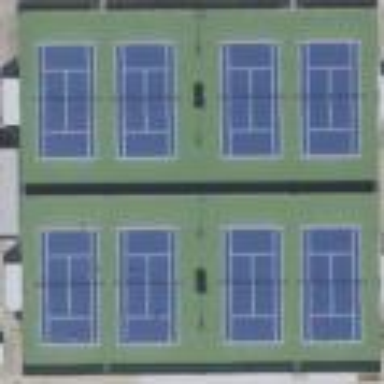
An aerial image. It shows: Paved tennis court on leisure land.